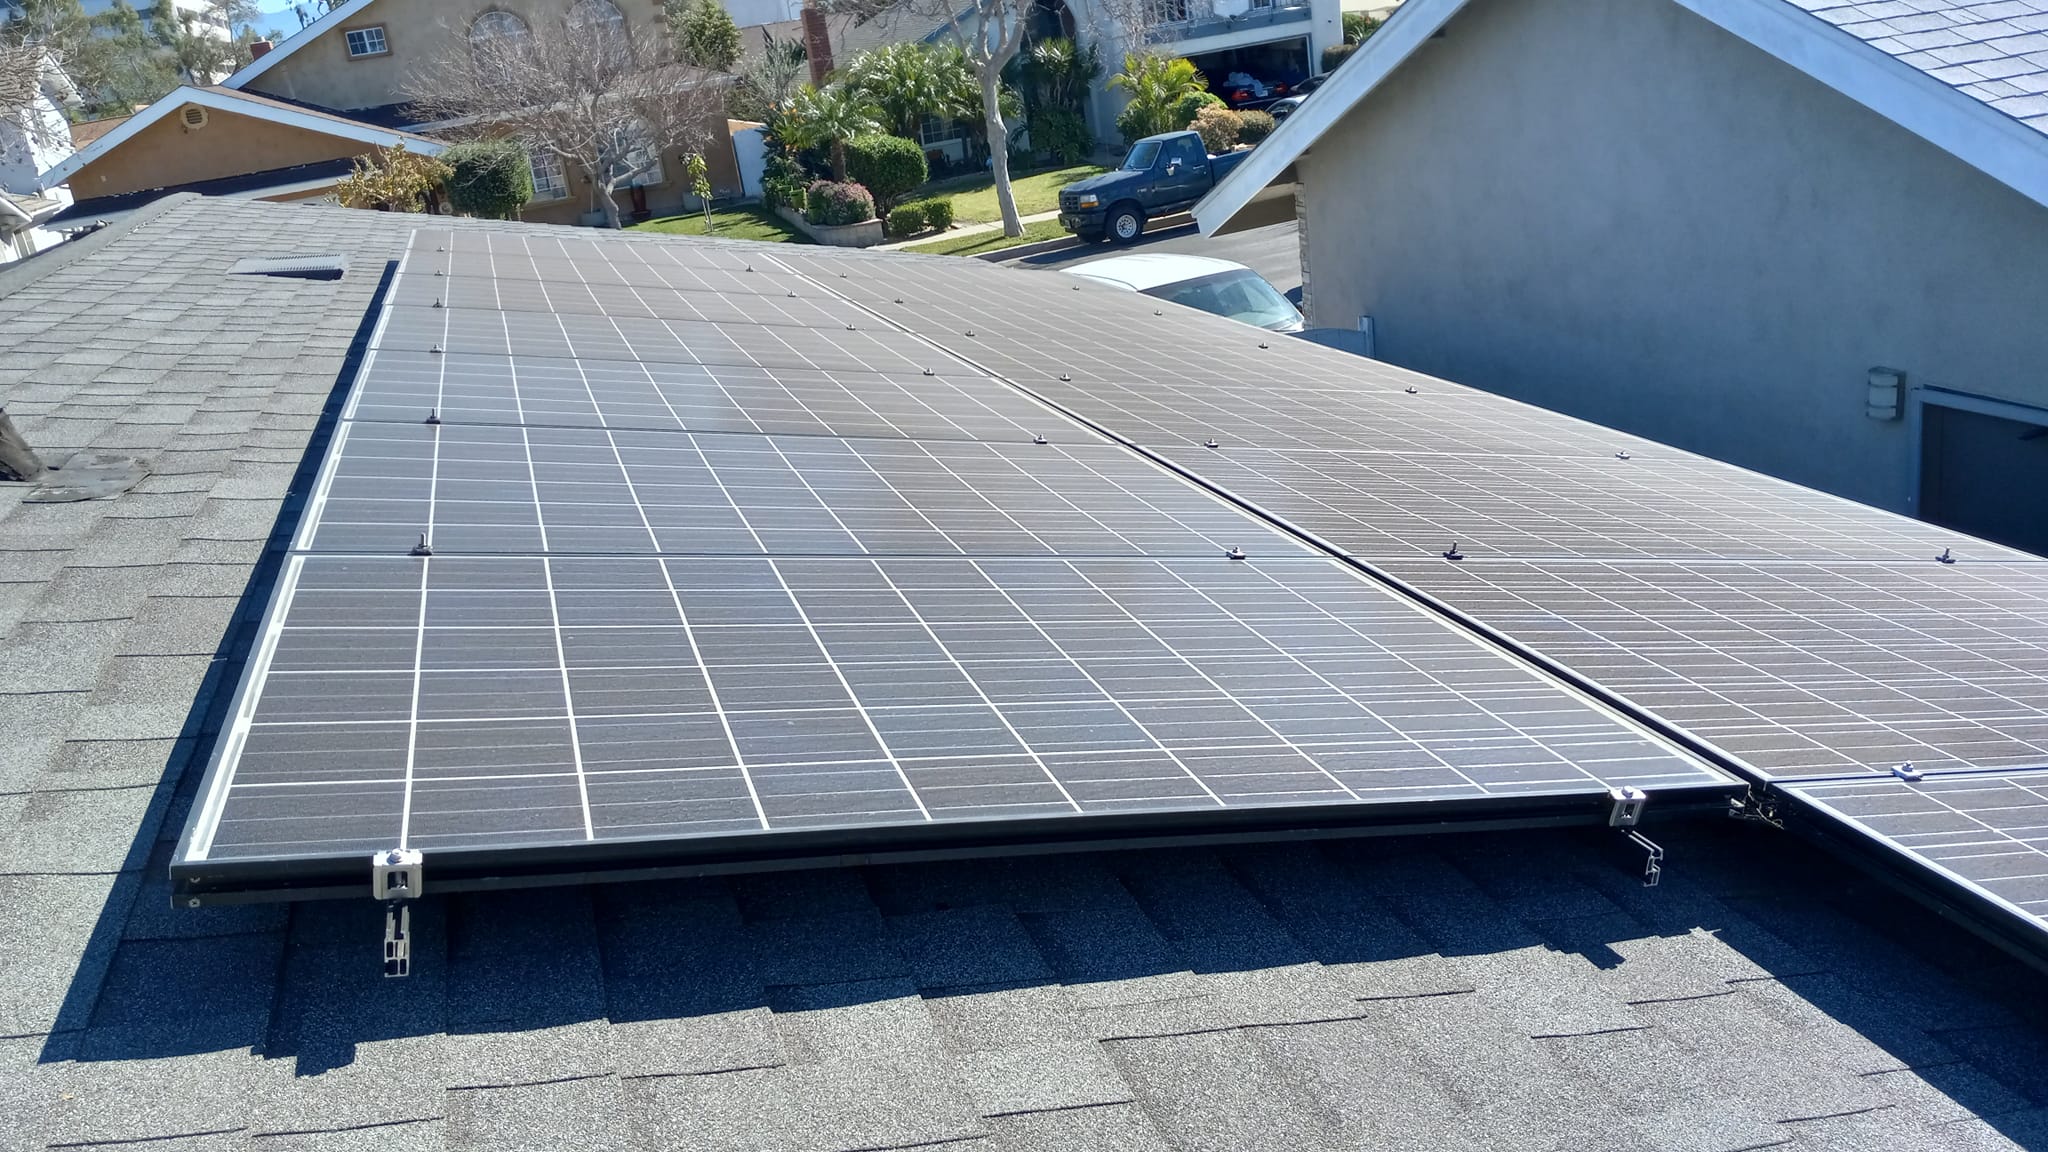
Label: Dusty